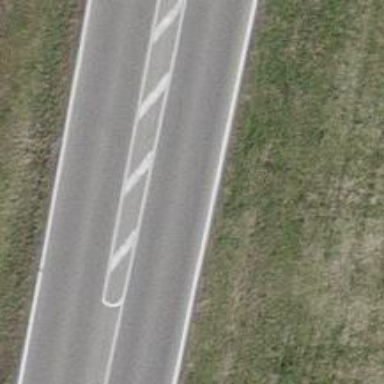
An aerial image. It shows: Asphalt road classified as primary highway.